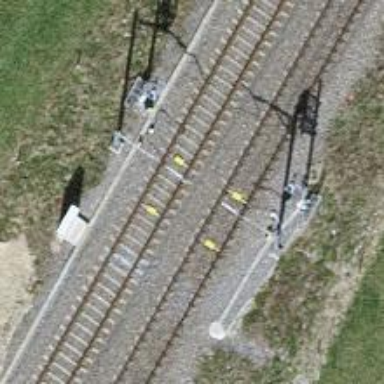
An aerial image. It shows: Railway signal.